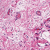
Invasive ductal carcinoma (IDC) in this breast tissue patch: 0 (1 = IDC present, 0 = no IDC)